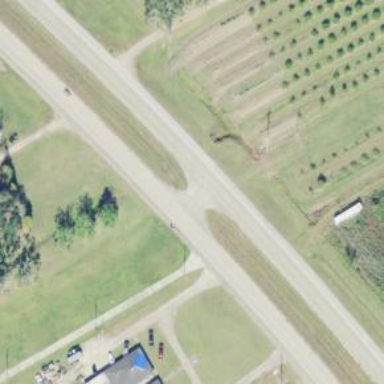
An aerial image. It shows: Trunk link highway.